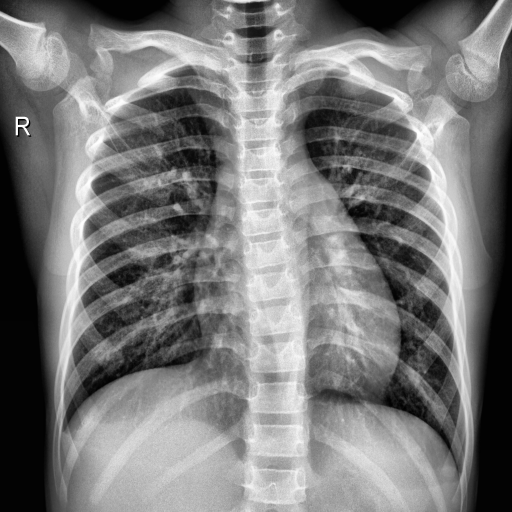
Finding: NORMAL